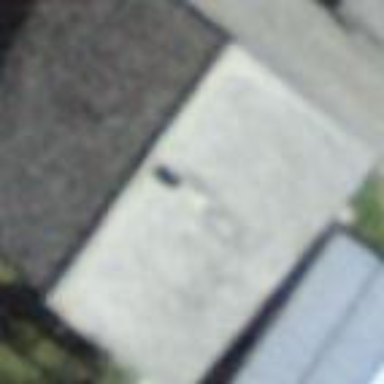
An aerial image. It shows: Simple house.